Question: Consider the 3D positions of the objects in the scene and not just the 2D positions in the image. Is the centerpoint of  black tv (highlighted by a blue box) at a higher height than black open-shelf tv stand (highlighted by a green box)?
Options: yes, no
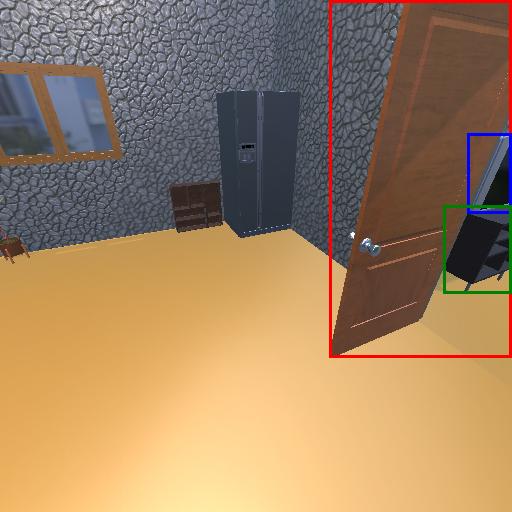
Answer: yes